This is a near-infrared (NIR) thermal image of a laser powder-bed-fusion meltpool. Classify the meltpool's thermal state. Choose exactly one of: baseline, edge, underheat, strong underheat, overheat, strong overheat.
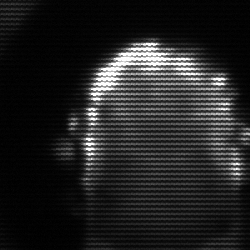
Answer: baseline